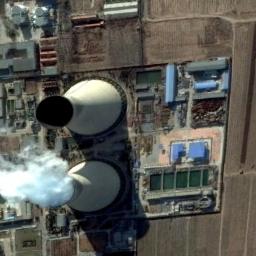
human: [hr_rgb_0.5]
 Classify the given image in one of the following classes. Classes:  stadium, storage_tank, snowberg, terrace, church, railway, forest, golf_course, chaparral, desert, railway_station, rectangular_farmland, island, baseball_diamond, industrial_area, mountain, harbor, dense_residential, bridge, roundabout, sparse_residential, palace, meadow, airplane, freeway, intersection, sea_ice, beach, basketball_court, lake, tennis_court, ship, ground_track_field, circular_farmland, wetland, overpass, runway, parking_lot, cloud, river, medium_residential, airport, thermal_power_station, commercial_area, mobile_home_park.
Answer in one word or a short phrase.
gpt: thermal_power_station